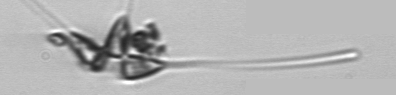
Label: Asterionellopsis_glacialis